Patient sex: M
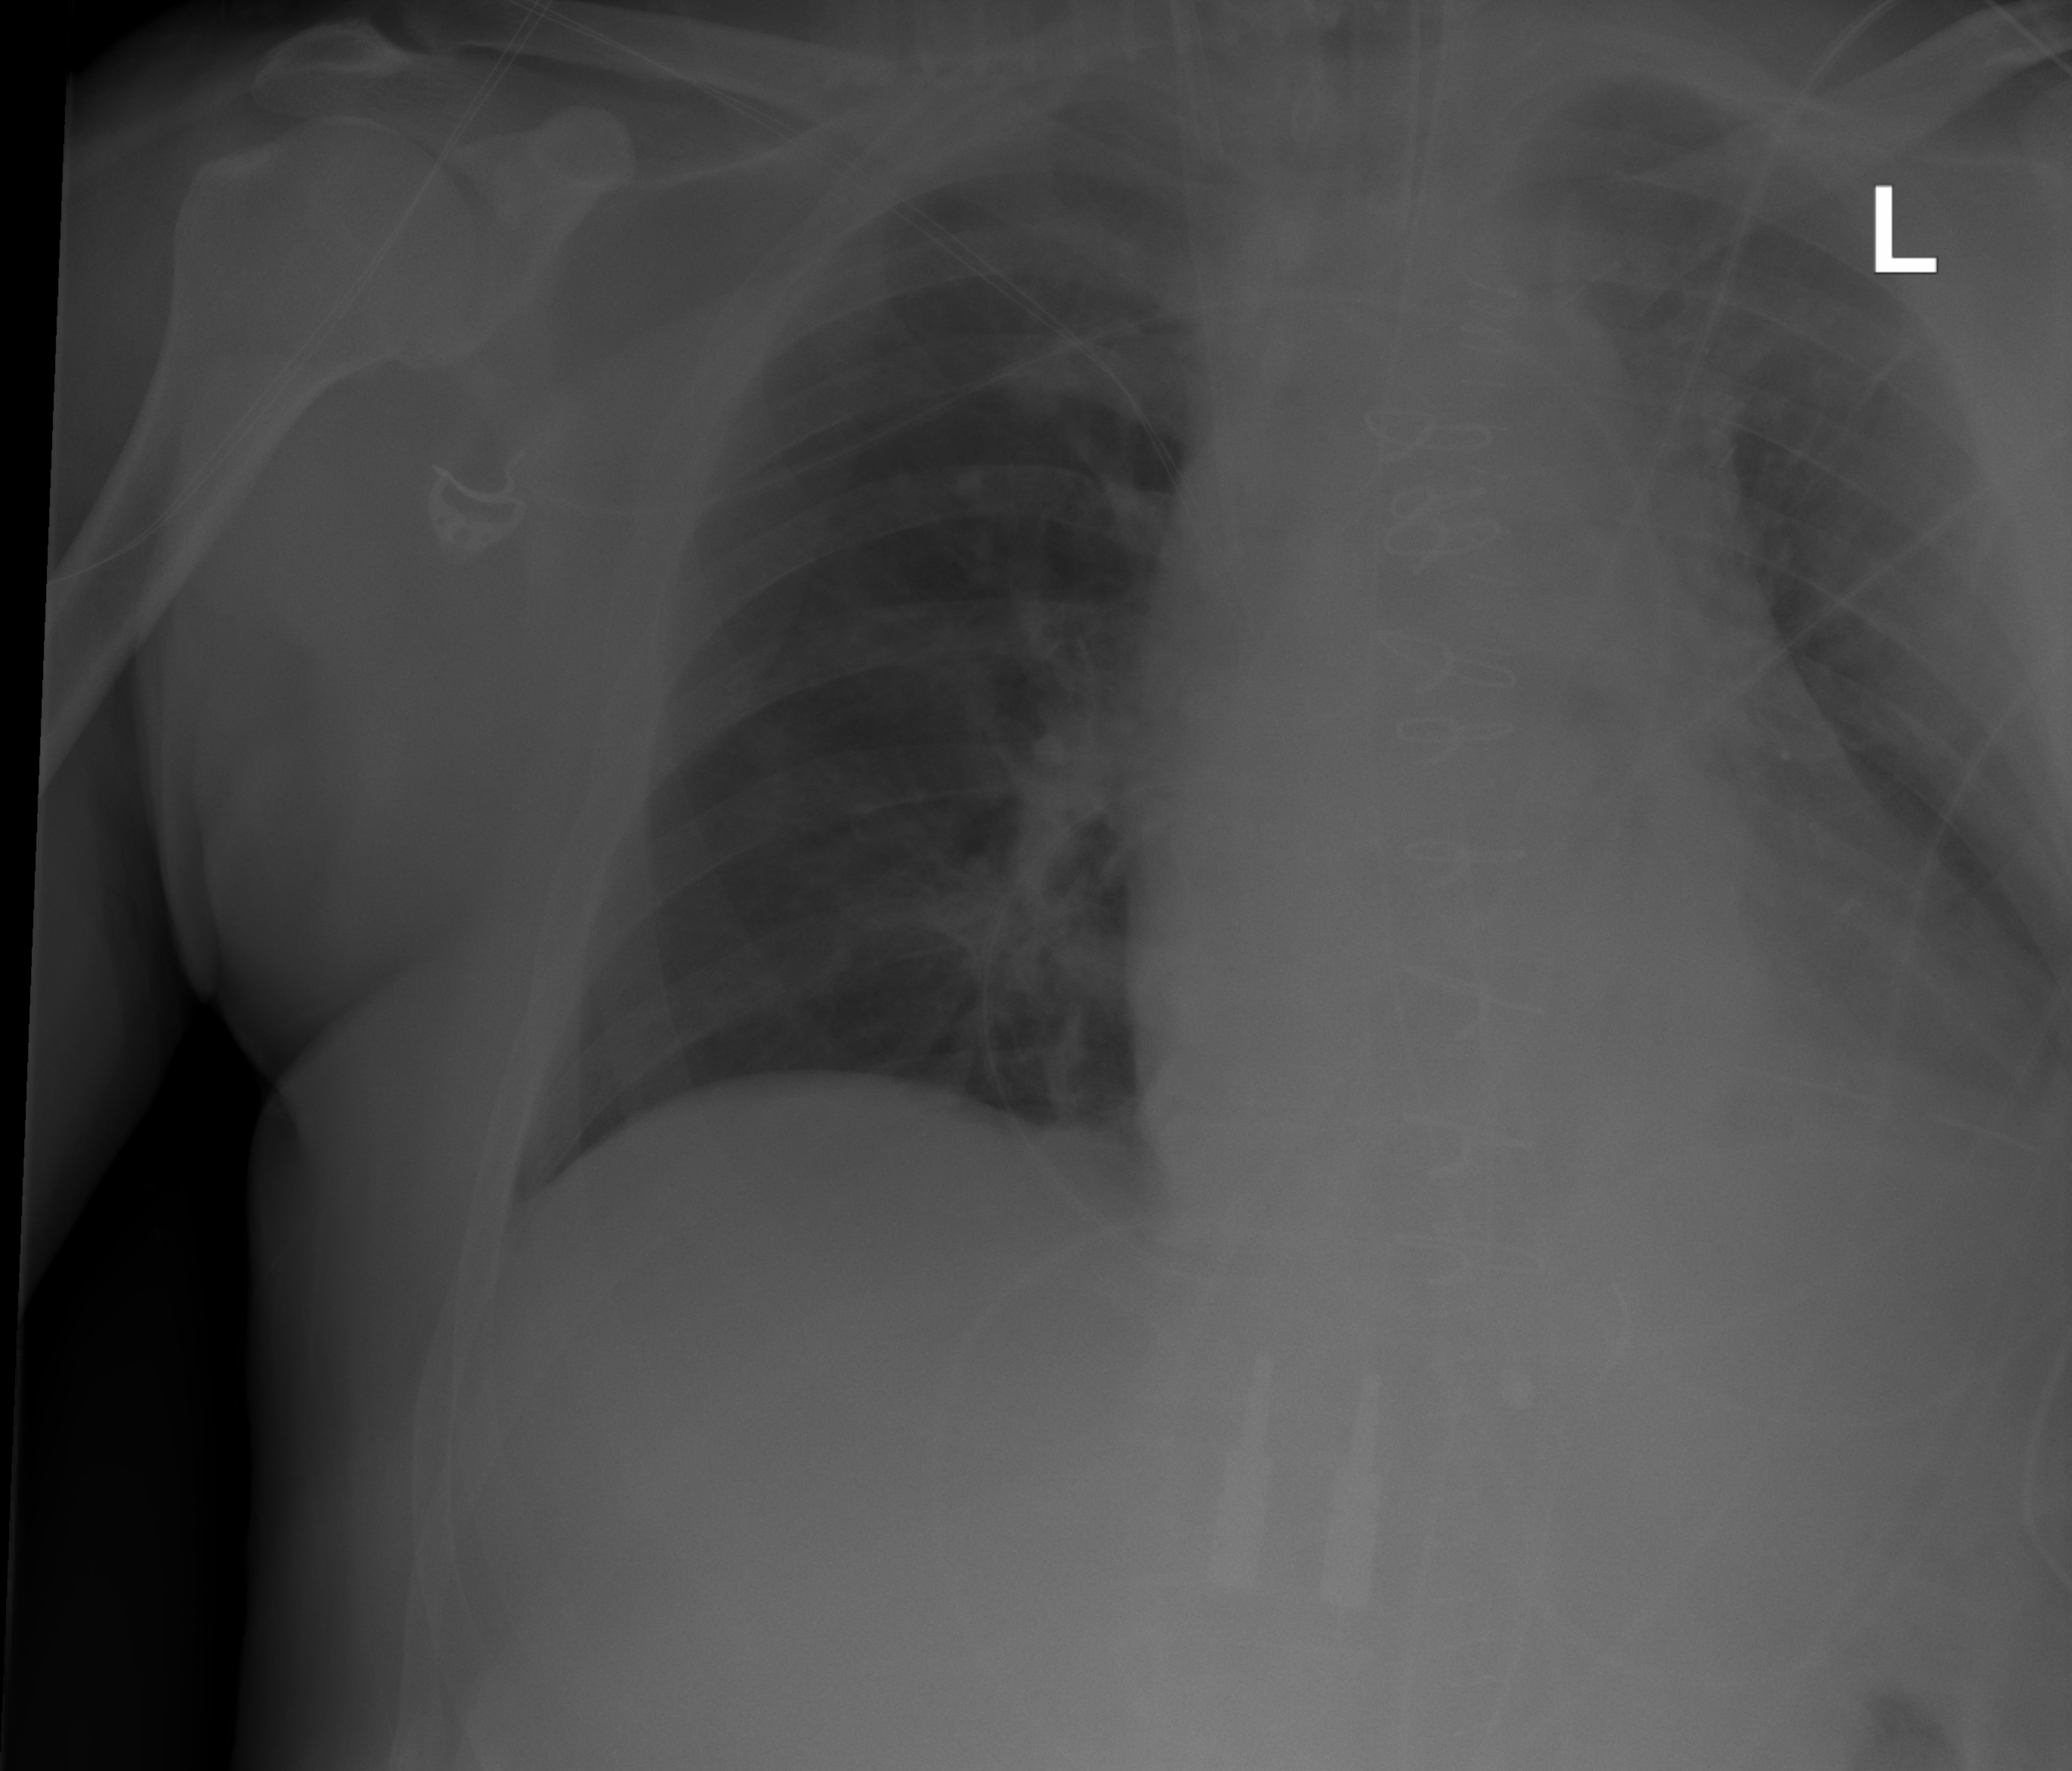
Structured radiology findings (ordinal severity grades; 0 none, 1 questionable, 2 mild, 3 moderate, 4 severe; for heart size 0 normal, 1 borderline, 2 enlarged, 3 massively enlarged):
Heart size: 0
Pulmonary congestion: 0
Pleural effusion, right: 0
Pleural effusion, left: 2
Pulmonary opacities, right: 0
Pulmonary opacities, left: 0
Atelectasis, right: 0
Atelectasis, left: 0